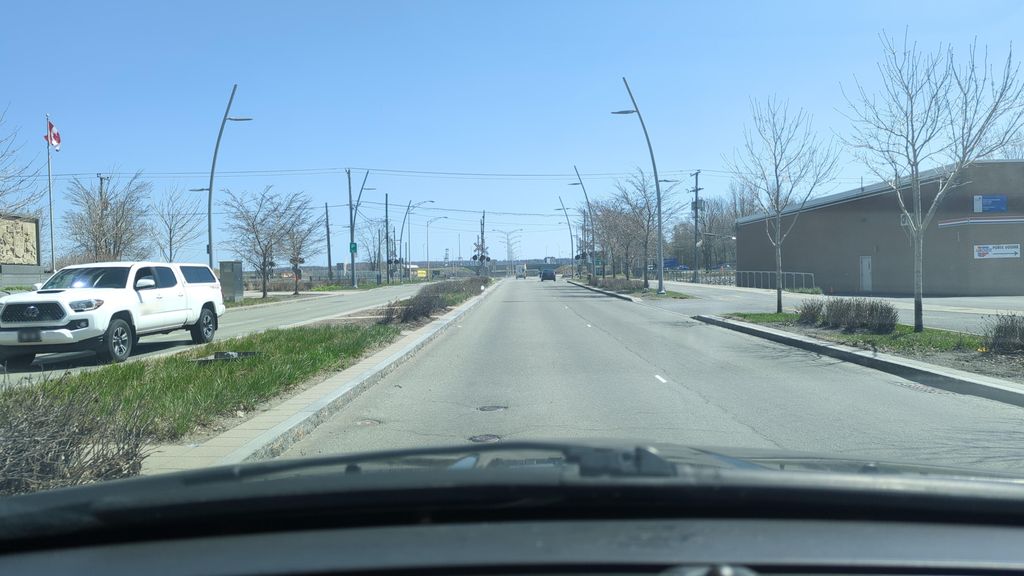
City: quebec_city